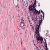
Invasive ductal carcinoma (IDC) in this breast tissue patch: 0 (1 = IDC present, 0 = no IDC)